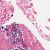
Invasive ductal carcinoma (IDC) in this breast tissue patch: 0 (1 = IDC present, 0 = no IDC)